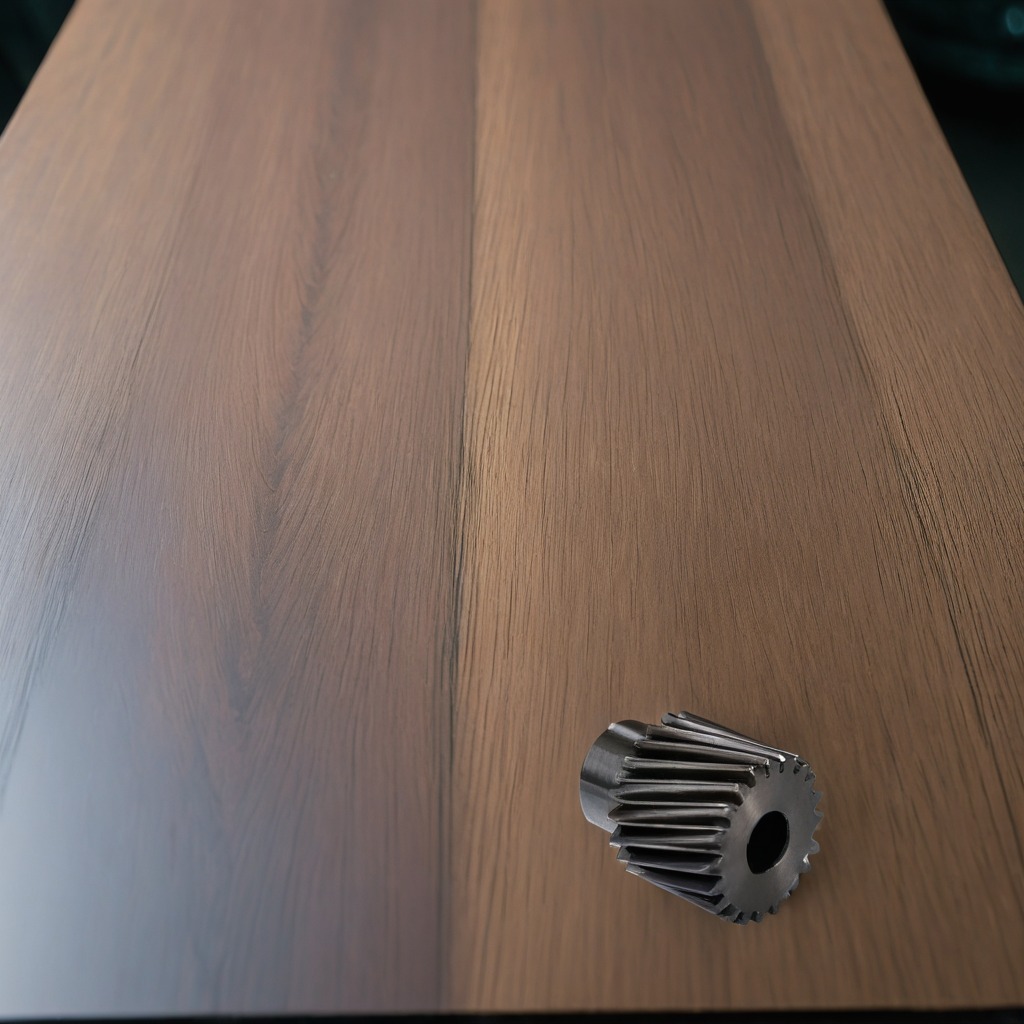
A steel gear with teeth lies on the old table.